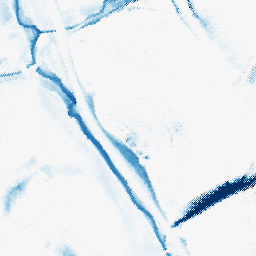
Category: morphological
Decomposition family: morphological_diamond
Decomposition parameters: operation: closing
radius: 15
Upsampling method: regularized
Upsampling parameters: scale: 4
lambda_reg: 0.1
Upsampling scale: 4